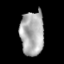
Tissue: lung
Cell type: T cells
Senescence score: 0.08202
Nuclear area (px): 1034
Mean DAPI intensity: 171.912